Question: Using a fresh install of Qt Creator, I am unable to compile anything including any of the demo projects, or any of my own. I installed Qt Creator on a fresh install of XP on VMWare and it works and compiles fine. My computer is running Windows 7 x64. When attempting to build one of the demo projects, there are several build errors as seen in this screenshot:

Also, here is a paste of my Compile Output:
<URL>
It seems like it is using files within 'C:\Program Files (x86)\Microsoft Visual Studio\VC98' when it should not be, although I am not too sure. How would I go about fixing this?
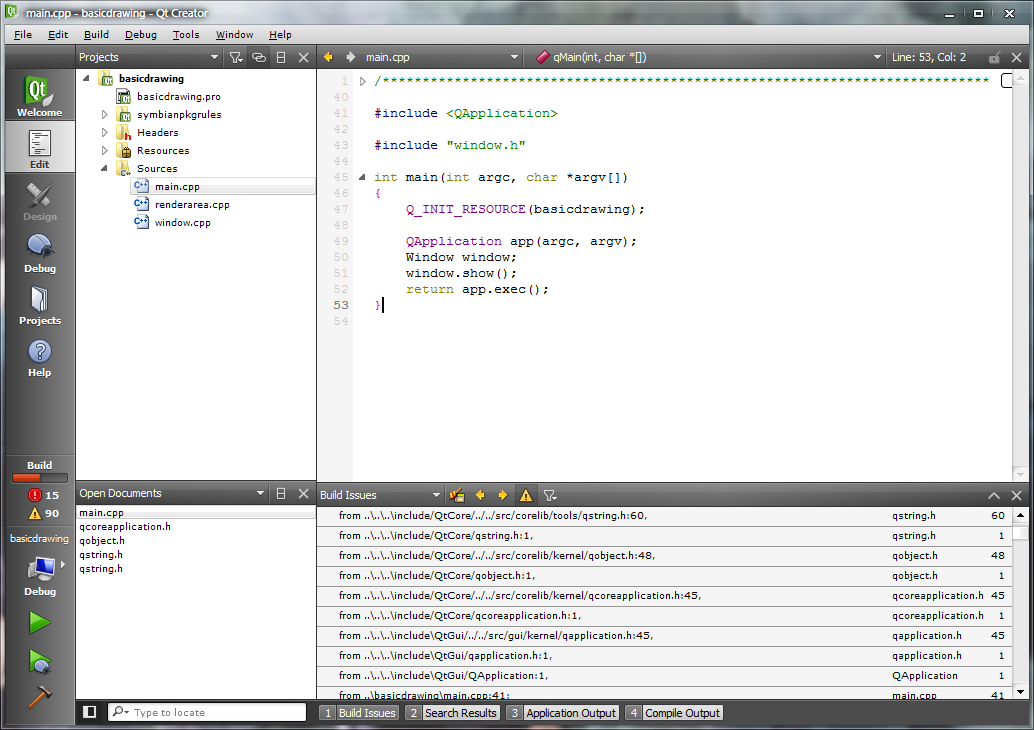
Answer: You may have some mis-configuration in the Qt4 preferences panel. Go to Tools > Options and select Qt4 in the side bar. Select your Qt installation and make sure the MinGW directory points to a valid mingw installation.